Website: bh-photo
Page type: receipt
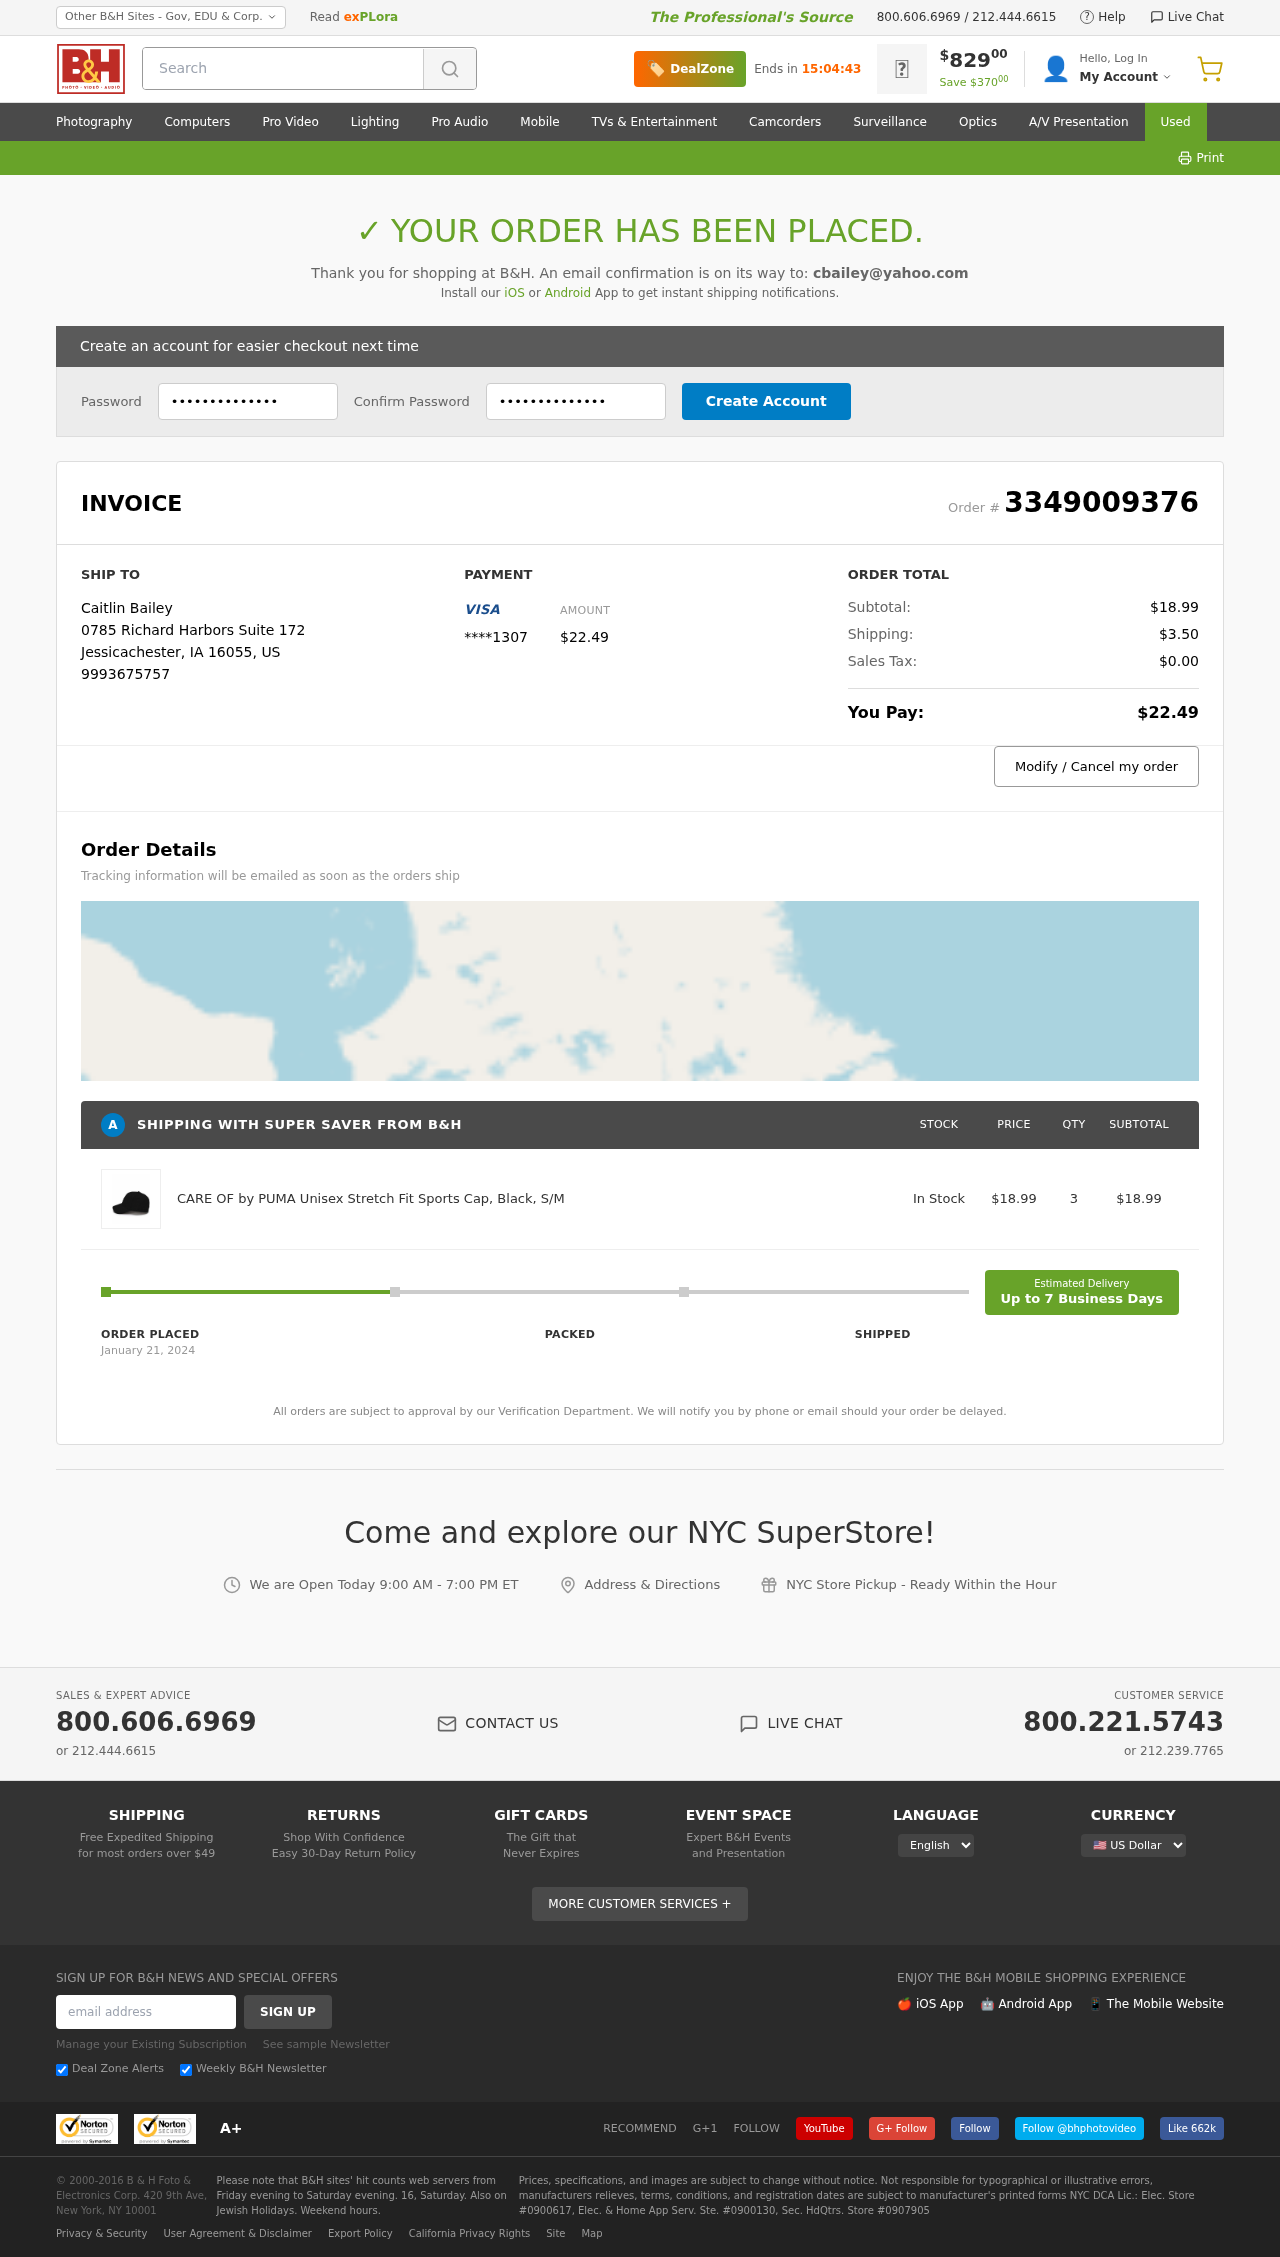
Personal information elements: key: PII_CARD_LAST4
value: ****1307
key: PII_CITY
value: Jessicachester
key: PII_COUNTRY_CODE
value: US
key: PII_EMAIL
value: cbailey@yahoo.com
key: PII_FULLNAME
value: Caitlin Bailey
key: PII_PHONE
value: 9993675757
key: PII_POSTCODE
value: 16055
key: PII_STATE_ABBR
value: IA
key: PII_STREET
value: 0785 Richard Harbors Suite 172
Product elements: key: PRODUCT1_NAME
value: CARE OF by PUMA Unisex Stretch Fit Sports Cap, Black, S/M
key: PRODUCT1_PRICE
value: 18.99
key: PRODUCT1_QUANTITY
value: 3
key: PRODUCT1_SUBTOTAL
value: $18.99
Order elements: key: ORDER_ID
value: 3349009376
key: ORDER_TOTAL
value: $22.49
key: ORDER_SUBTOTAL
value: $18.99
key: ORDER_SHIPPING_COST
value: $3.50
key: ORDER_TAX
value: $0.00
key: ORDER_DATE
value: January 21, 2024
Search elements: key: HEADER_SEARCH
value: Search